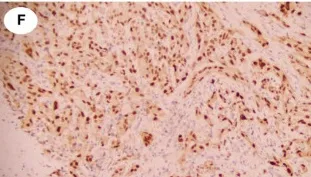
Immunohistochemical staining of the SRCC. (F) showed the spindle tumor cells were nuclear positive for PAX-8.
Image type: pathology (immunostaining)